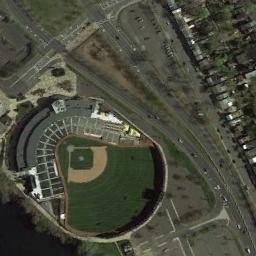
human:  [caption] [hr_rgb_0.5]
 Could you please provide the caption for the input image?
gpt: There are many cars on the road near the stadium .

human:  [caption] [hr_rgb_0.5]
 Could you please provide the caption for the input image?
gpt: The stadium is on the grass next to some buildings and trees .

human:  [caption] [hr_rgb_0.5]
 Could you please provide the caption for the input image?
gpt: There is a road between the fan-shaped stadium and the residential area .

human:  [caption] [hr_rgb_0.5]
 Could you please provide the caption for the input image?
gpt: This stadium has seats on two sides only .

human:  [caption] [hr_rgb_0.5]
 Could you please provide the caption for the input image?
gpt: There are many buildings near the stadium .